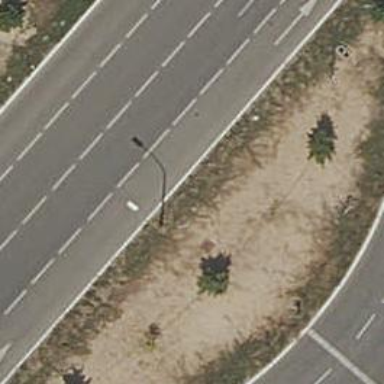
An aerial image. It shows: Kerb barrier surrounding grassy area.